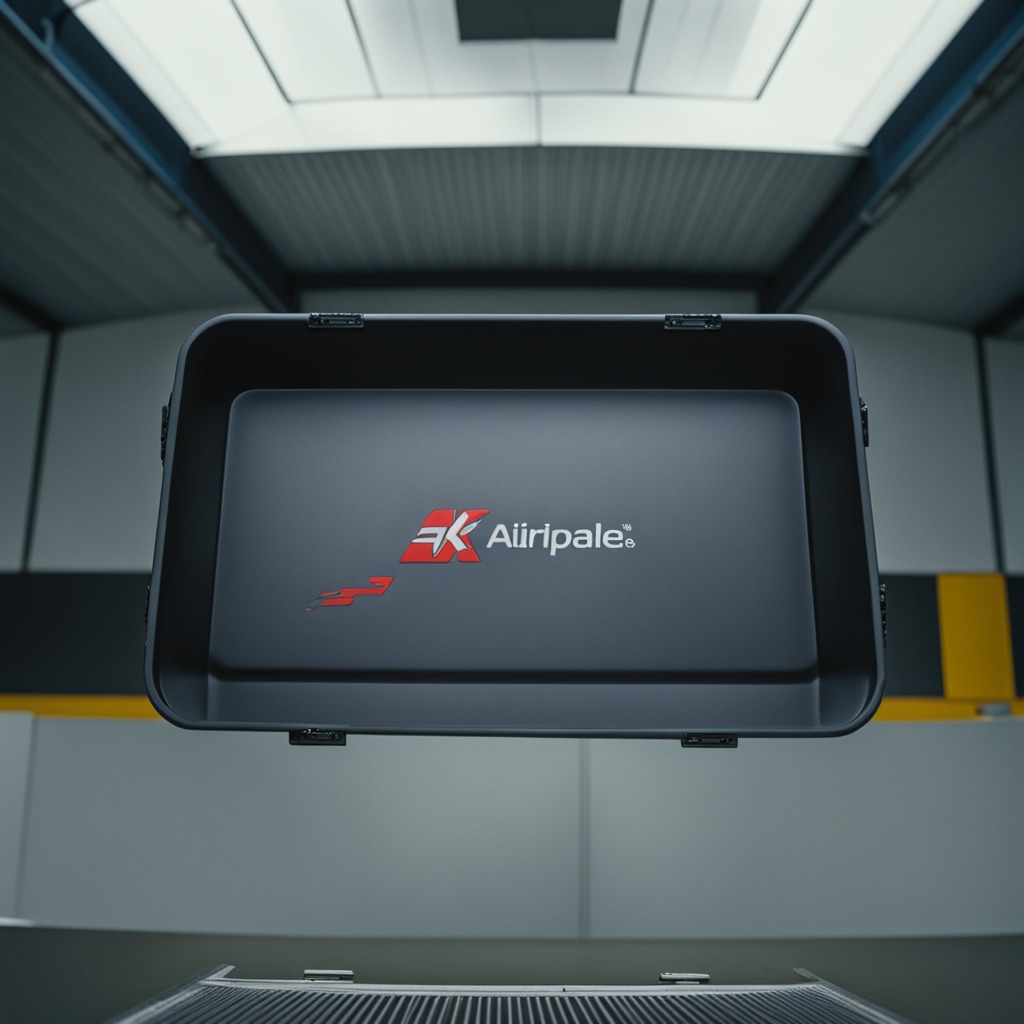
A utility knife lying on the toolbox surface in an airplane hangar workshop 8K.